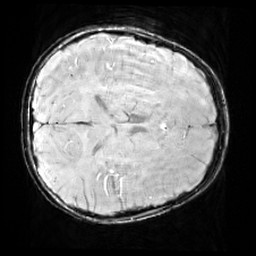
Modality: SWI
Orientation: axial
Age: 9
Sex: female
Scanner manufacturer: siemens
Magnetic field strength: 3 T
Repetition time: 0.027 s
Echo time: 0.02 s